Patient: sex F, age 43
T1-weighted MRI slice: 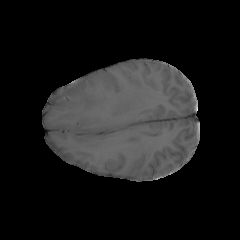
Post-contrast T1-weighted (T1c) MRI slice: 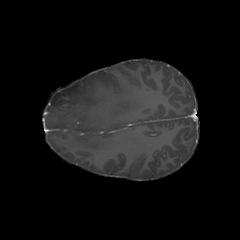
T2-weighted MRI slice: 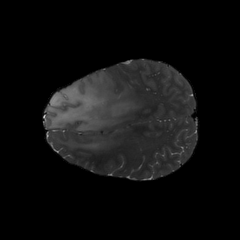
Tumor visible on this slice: yes
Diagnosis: Astrocytoma, IDH-mutant
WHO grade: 3